Question: Is there a way to implement simple collision detection, preferably using ray casting
Here's a pictures of my game. The randomblock moves down the board and the paddle has to avoid it
all my objects are created by using this code:
'''
paddle = new THREE.Mesh(
new THREE.CubeGeometry(
paddleWidth,
paddleHeight,
paddleDepth,
paddleQuality,
paddleQuality,
paddleQuality),
paddleMaterial);
'''
Ive tried using the raycasting solution before but it never seems to work

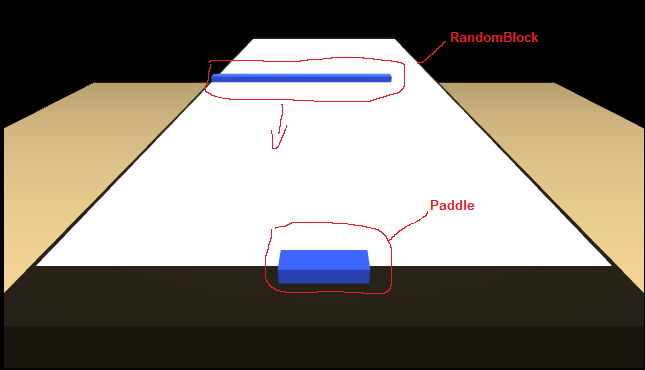
Answer: Hey just a few notes for yea. You should start using your browser console to check for error message's you have a few going on. if your using firefox or chrome hit CTRL + Shift + J then click console. CubeGeometry has been changed to BoxGeometry. Also I changed up your controls a bit. J and K now slide the thing back and forth. Here's the link to the new Codepen with working collision detection.
<URL>
'''
function collision() {
var originPoint = paddle.position.clone();
for (var vertexIndex = 0; vertexIndex < paddle.geometry.vertices.length; vertexIndex++) {
var ray = new THREE.Raycaster( paddle.position, paddle.geometry.vertices[vertexIndex] );
var collisionResults = ray.intersectObjects( collidableMeshList );
if ( collisionResults.length > 0) {
hit = true;
}
}
}
'''
Let me know if you have any questions.